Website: lowes
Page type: review-order
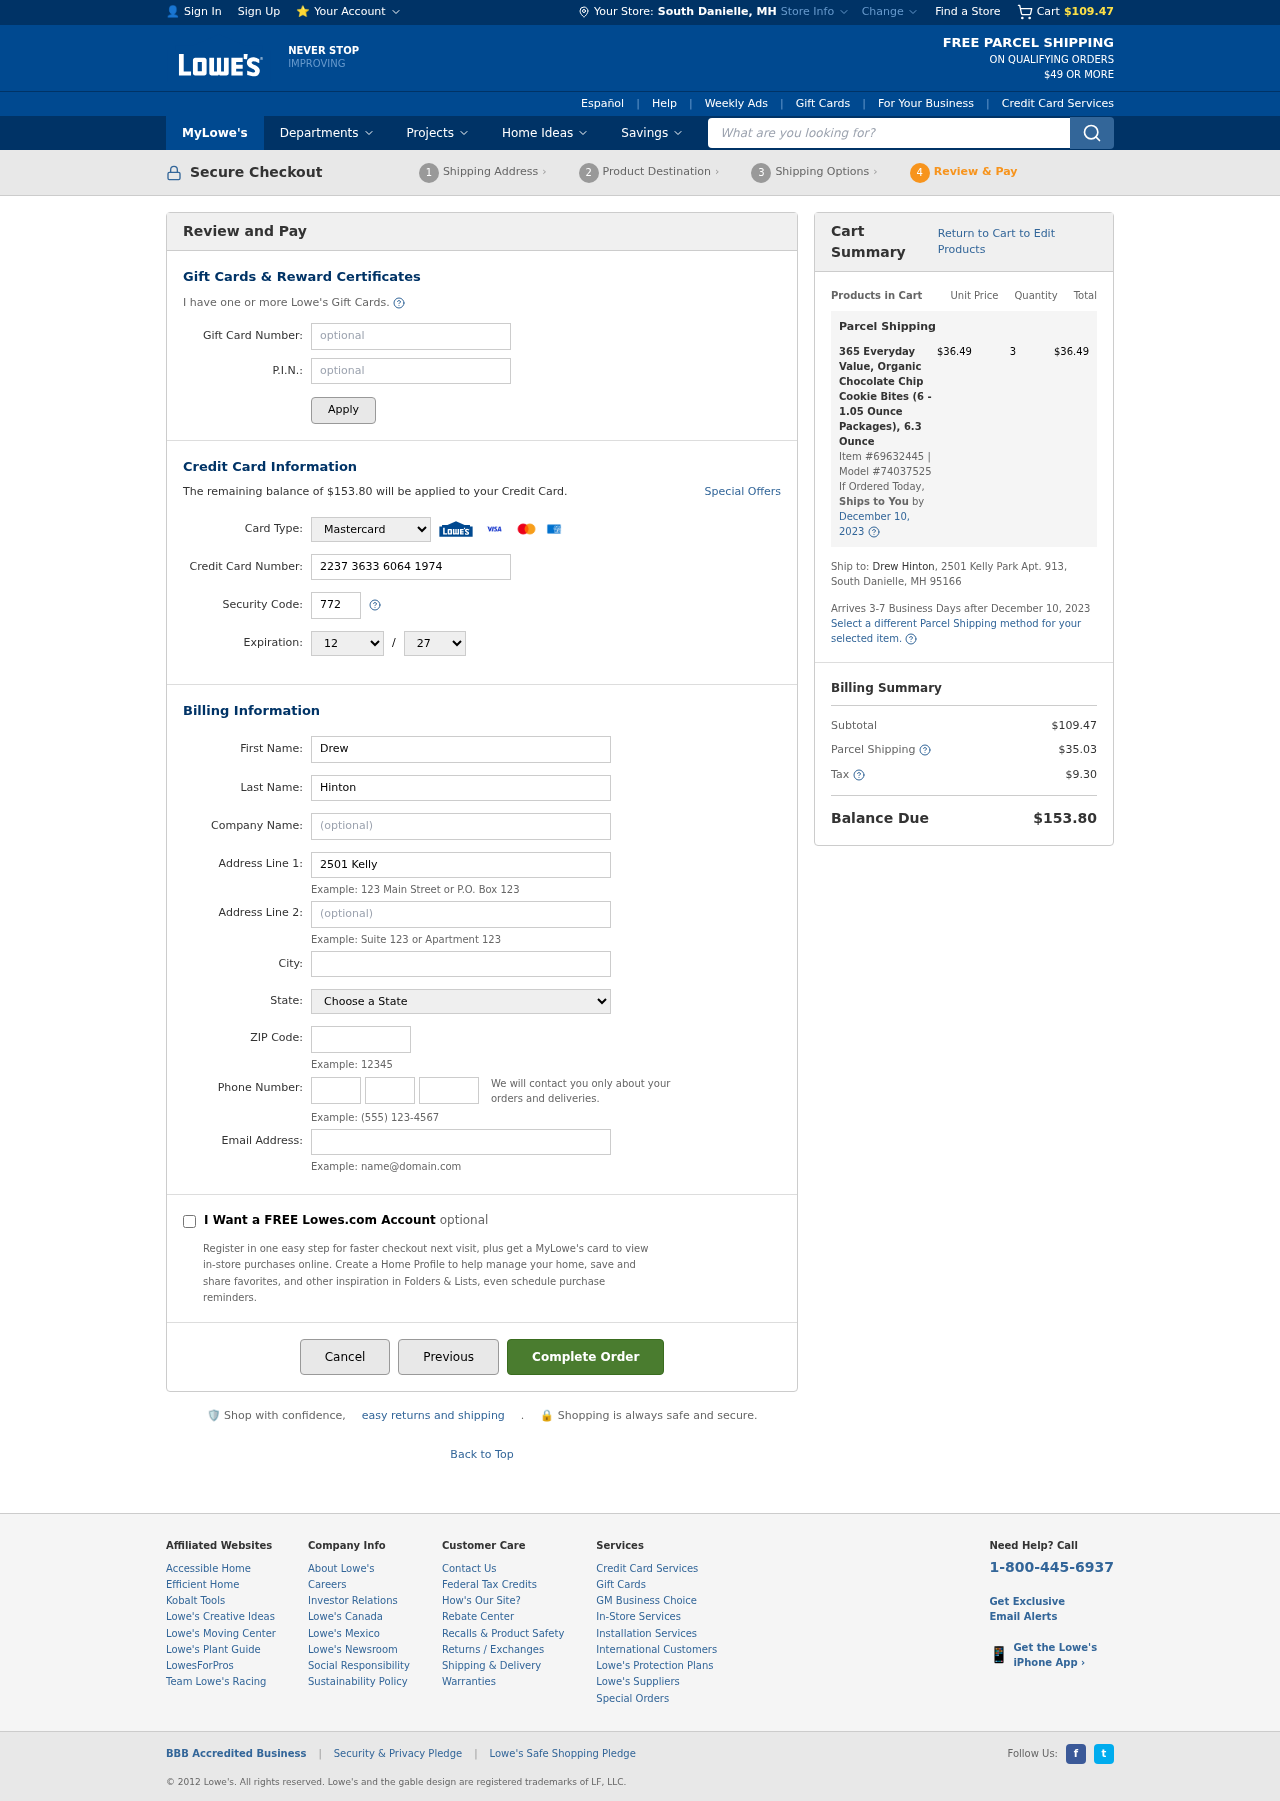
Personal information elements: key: PII_CARD_CVV
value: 772
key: PII_CARD_EXPIRY_MONTH
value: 12
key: PII_CARD_EXPIRY_YEAR
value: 27
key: PII_CARD_NUMBER
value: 2237 3633 6064 1974
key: PII_CARD_TYPE
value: Mastercard
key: PII_CITY
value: South Danielle
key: PII_CITY_STATE
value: South Danielle, MH
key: PII_EMAIL
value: drew_hinton@hotmail.com
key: PII_FIRSTNAME
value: Drew
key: PII_LASTNAME
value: Hinton
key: PII_PHONE_AREA
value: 882
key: PII_PHONE_PREFIX
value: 847
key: PII_PHONE_SUFFIX
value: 3316
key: PII_POSTCODE
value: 95166
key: PII_STATE
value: MH
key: PII_STREET
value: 2501 Kelly Park Apt. 913
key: PII_STREET2
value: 2501 Kelly Park Apt. 913
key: PII_STREET2
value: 32680 Corey Union Suite 545
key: PII_FULLNAME2
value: Drew Hinton
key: PII_CITY_STATE_ZIP2
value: South Danielle, MH 95166
Product elements: key: PRODUCT1_NAME
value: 365 Everyday Value, Organic Chocolate Chip Cookie Bites (6 - 1.05 Ounce Packages), 6.3 Ounce
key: PRODUCT1_PRICE
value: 36.49
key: PRODUCT1_QUANTITY
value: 3
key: PRODUCT1_ITEM_NUMBER
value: Item #69632445
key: PRODUCT1_MODEL_NUMBER
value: Model #74037525
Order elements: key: ORDER_SUBTOTAL
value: $109.47
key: ORDER_BALANCE_DUE
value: $153.80
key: ORDER_SHIPPING_DATE
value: December 10, 2023
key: ORDER_ITEM_TOTAL
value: $36.49
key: ORDER_SHIPPING_DATE2
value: December 10, 2023
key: ORDER_SHIPPING_COST
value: $35.03
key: ORDER_TAX
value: $9.30
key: ORDER_TOTAL
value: $153.80
Search elements: key: HEADER_SEARCH
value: What are you looking for?